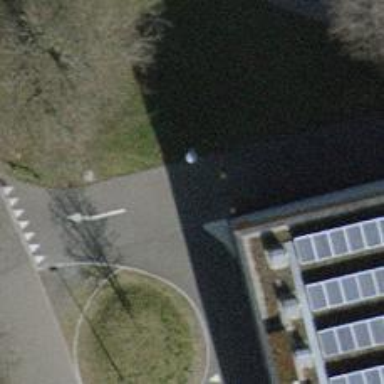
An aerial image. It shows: Bollard barrier.